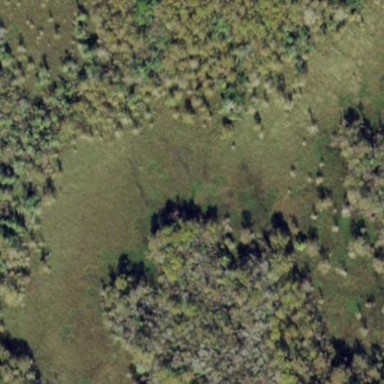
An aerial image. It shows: Marshy wetland area.